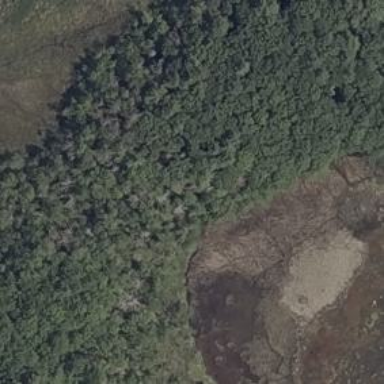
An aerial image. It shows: Swampy wetland area.